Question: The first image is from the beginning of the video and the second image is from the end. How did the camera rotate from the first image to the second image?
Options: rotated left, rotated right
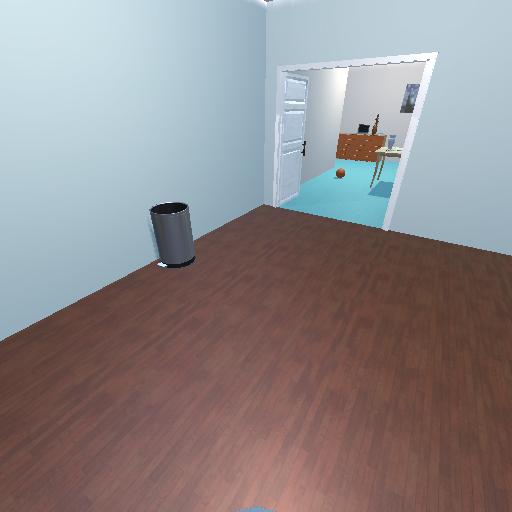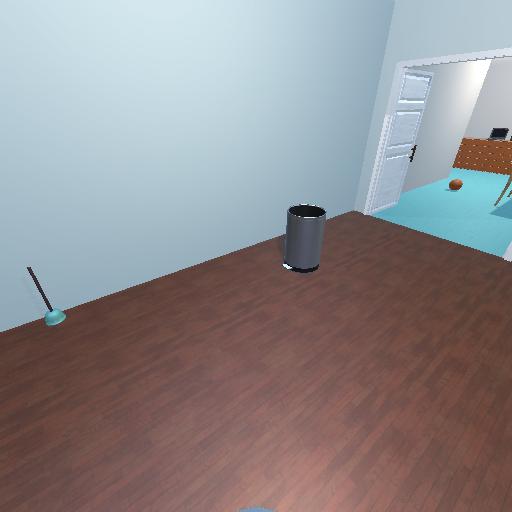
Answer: rotated left